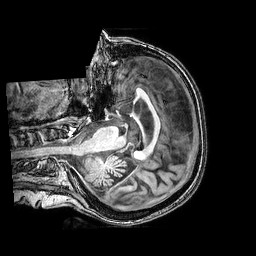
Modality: T1w
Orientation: axial
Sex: female
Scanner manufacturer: philips
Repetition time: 0.008128 s
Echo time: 0.00372 s